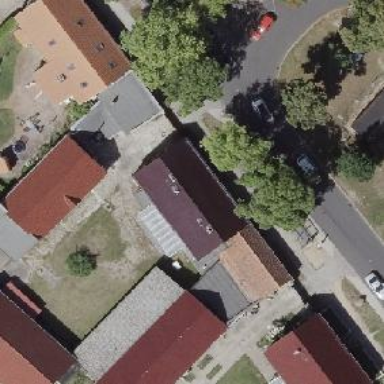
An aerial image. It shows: Gabled roof house.